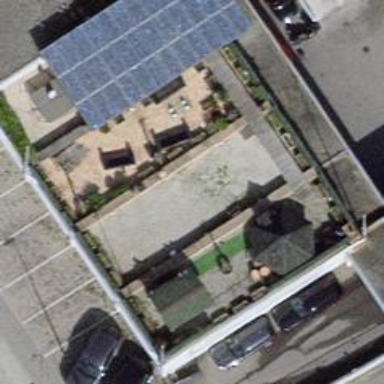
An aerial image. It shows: Car repair shop located in building.